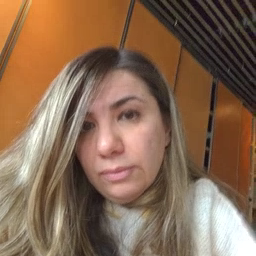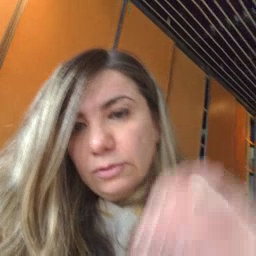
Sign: sun